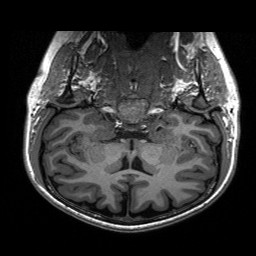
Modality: T1w
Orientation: sagittal
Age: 24
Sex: female
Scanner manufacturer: siemens
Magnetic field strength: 3 T
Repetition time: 2.3 s
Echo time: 0.00197 s